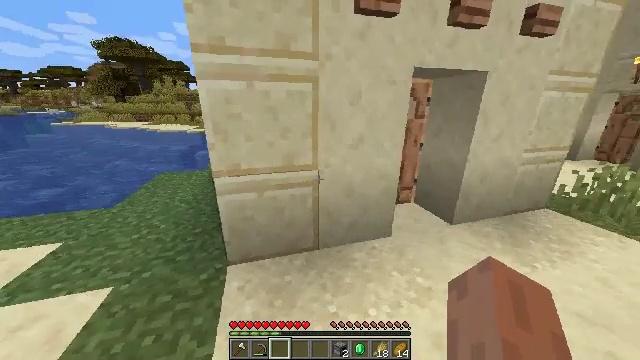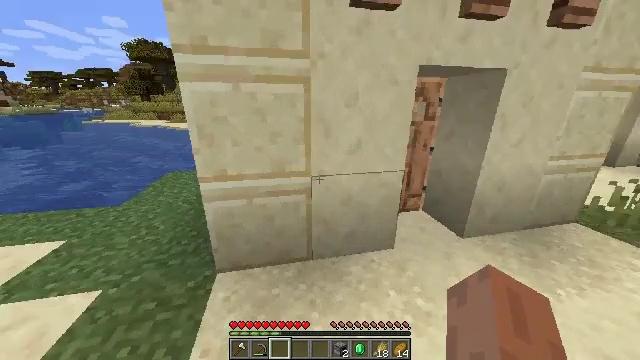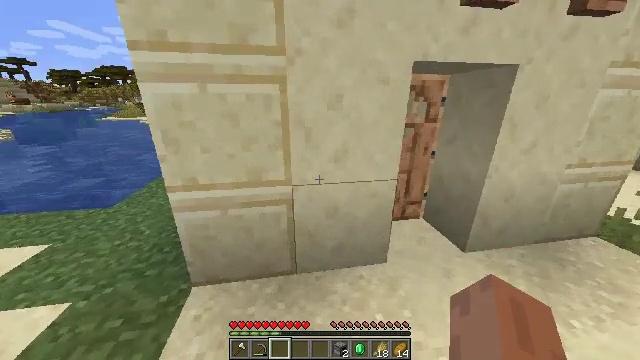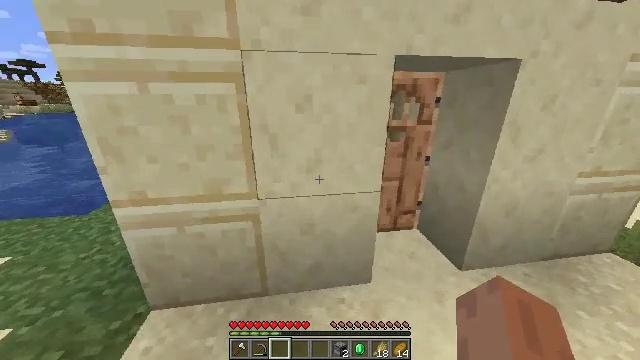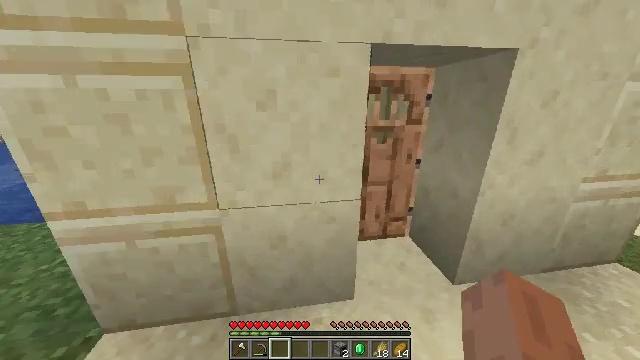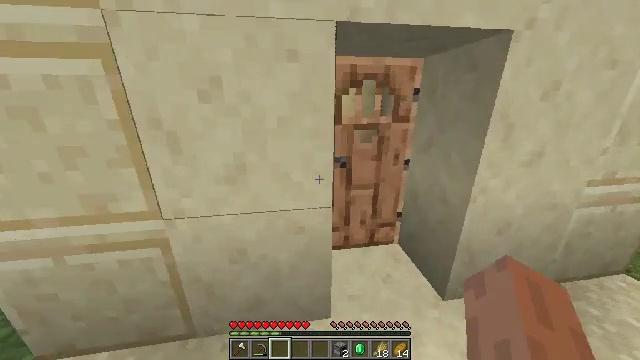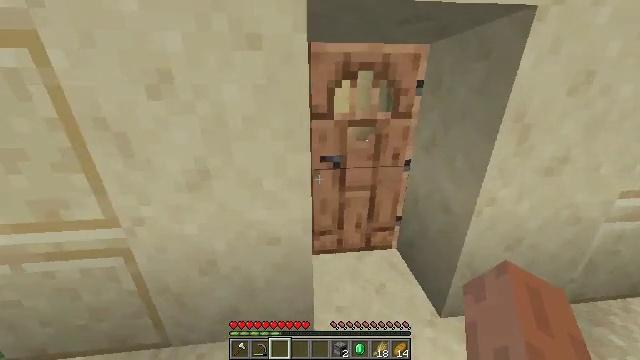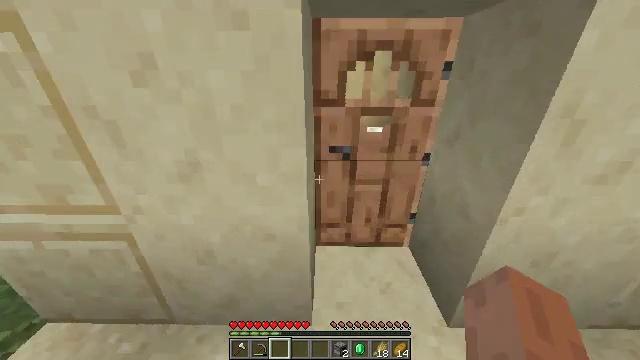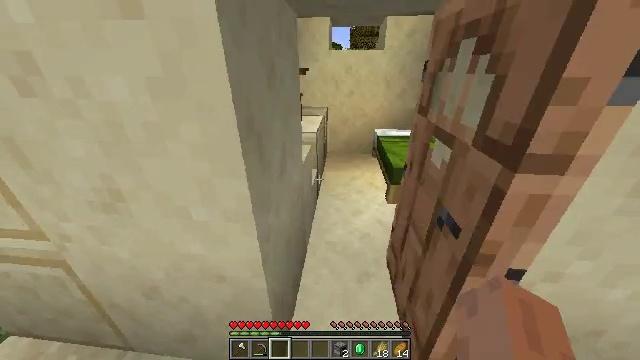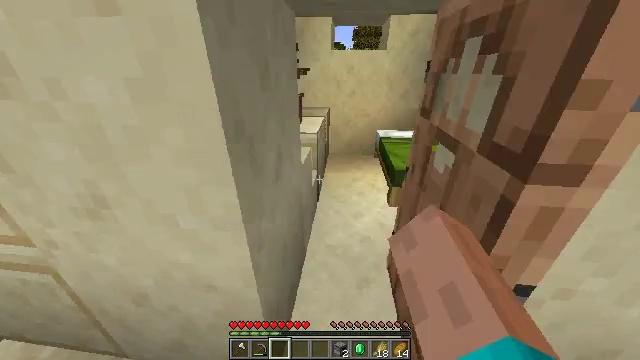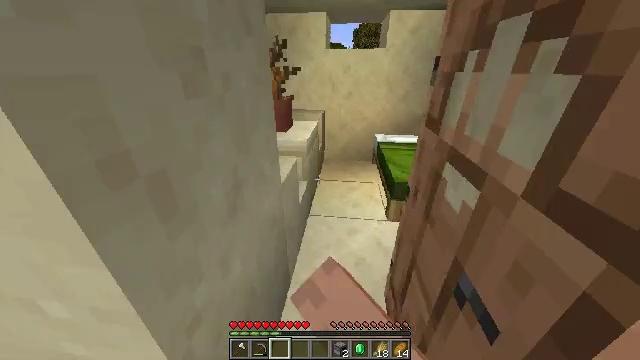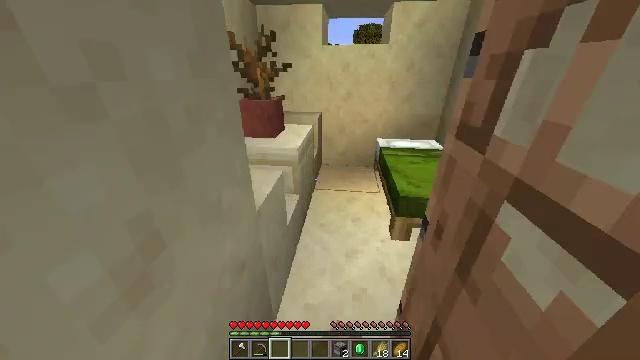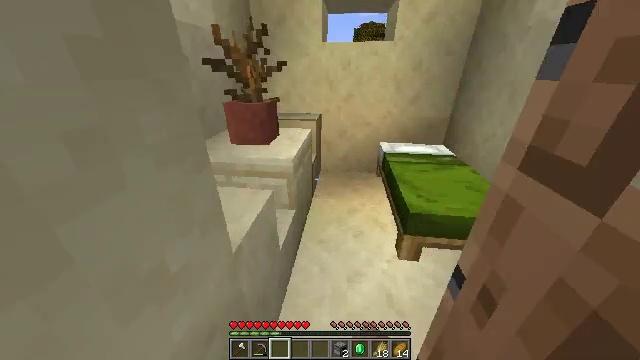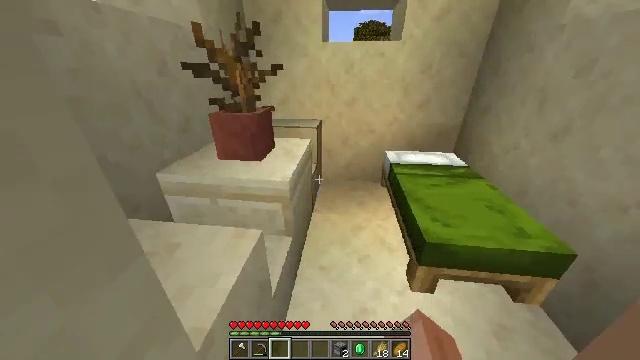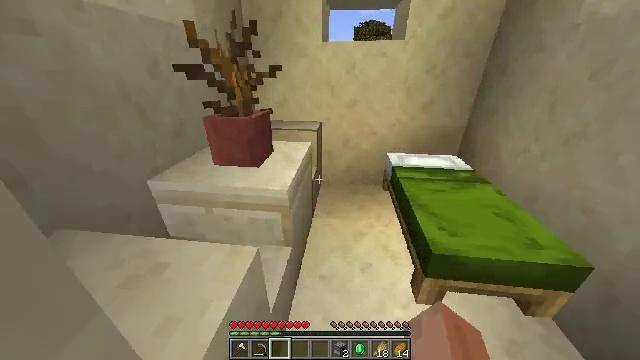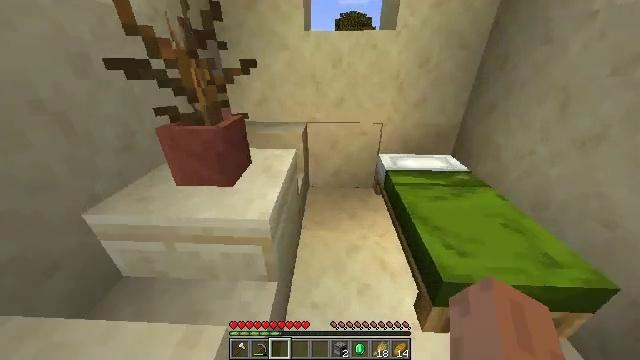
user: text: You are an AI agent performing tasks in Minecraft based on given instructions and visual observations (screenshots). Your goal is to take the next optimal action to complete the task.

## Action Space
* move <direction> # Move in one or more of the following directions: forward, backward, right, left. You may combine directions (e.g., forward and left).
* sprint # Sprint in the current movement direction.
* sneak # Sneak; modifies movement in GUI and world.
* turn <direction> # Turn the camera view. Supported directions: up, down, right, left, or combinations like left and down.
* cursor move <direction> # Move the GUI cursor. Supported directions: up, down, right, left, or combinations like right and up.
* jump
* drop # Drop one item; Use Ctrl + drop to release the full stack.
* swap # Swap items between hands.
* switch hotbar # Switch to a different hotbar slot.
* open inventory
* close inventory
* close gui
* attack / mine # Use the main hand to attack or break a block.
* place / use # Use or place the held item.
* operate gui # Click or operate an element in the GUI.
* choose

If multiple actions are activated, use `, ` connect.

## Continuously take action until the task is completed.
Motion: motion action
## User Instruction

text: Mine the green bed.
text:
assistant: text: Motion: move forward and move right, sprint, turn left
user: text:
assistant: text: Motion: move forward and move right, sprint, turn left
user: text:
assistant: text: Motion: move forward and move right, sprint, turn left
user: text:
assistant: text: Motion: move forward and move right, sprint
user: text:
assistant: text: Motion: move forward and move right, sprint
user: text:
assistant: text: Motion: move forward and move right, sprint, turn left and down
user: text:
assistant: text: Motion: move forward and move right, sprint, turn left and down
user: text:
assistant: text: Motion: move forward, sprint, turn left, use / place
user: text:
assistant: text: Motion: move forward, sprint, use / place
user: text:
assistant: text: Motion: move forward, sprint, use / place
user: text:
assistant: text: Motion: move forward, sprint
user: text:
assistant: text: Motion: move forward, sprint
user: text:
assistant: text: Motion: move forward, sprint
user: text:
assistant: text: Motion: move forward, sprint
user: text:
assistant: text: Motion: move forward, sprint, turn right and down
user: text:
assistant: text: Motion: move forward, turn right and down
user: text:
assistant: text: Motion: move forward, turn right and down, attack / mine
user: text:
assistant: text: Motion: attack / mine
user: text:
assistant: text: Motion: attack / mine
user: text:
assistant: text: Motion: turn down, attack / mine
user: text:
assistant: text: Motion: turn down, attack / mine
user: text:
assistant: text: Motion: turn down, attack / mine
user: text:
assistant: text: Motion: attack / mine
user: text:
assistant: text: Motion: attack / mine
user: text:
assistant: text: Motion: attack / mine
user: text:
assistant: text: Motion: turn left, attack / mine
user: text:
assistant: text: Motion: turn left and up, attack / mine
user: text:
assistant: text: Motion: attack / mine